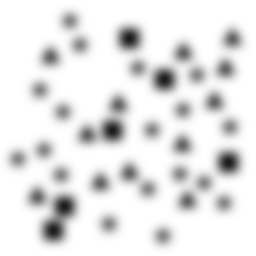
Squares: 6
Triangles: 12
Stars: 18
Total shapes: 36